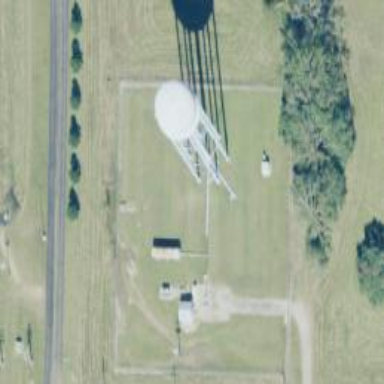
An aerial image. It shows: Water tower that is man-made.